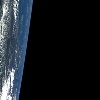
Label: space